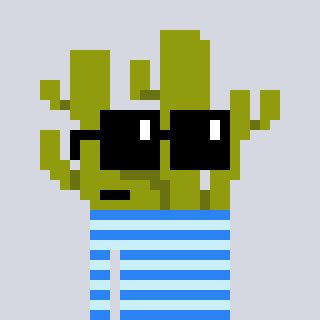
a pixel art character with square black sunglasses, a cactus-shaped head and a cold-colored body on a cool background